Point out the variations between the two images.
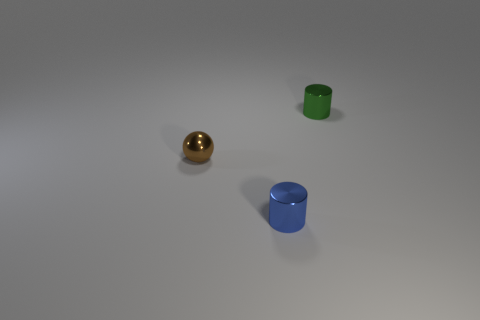
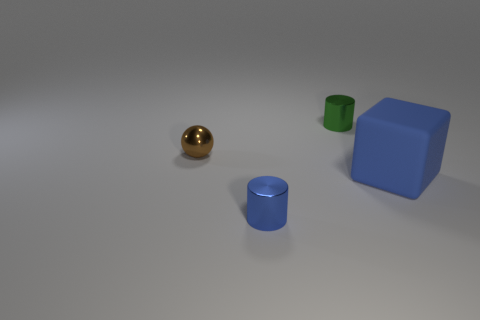
the matte thing has been added
the cube has been added
the blue rubber object has been newly placed
the big cube has been added
the big blue matte block that is to the right of the small green shiny cylinder has appeared
the big blue rubber cube behind the small blue metal cylinder has been newly placed